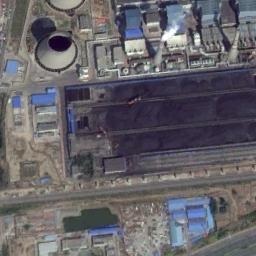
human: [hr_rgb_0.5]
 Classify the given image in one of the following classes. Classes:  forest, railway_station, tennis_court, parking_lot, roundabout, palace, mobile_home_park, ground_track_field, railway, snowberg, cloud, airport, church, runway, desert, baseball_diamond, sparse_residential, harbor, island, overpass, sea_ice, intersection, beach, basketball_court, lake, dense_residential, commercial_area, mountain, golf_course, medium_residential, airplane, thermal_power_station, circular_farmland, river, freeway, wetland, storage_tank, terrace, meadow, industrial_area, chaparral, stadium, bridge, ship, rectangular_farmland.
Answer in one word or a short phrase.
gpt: thermal_power_station